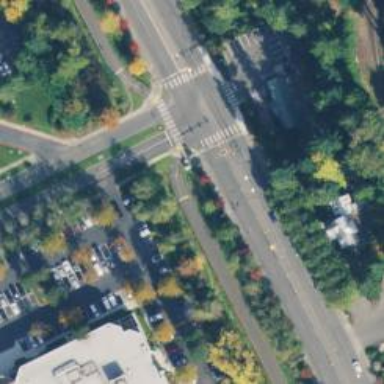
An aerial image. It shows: Zebra crossing on the road.